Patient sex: M
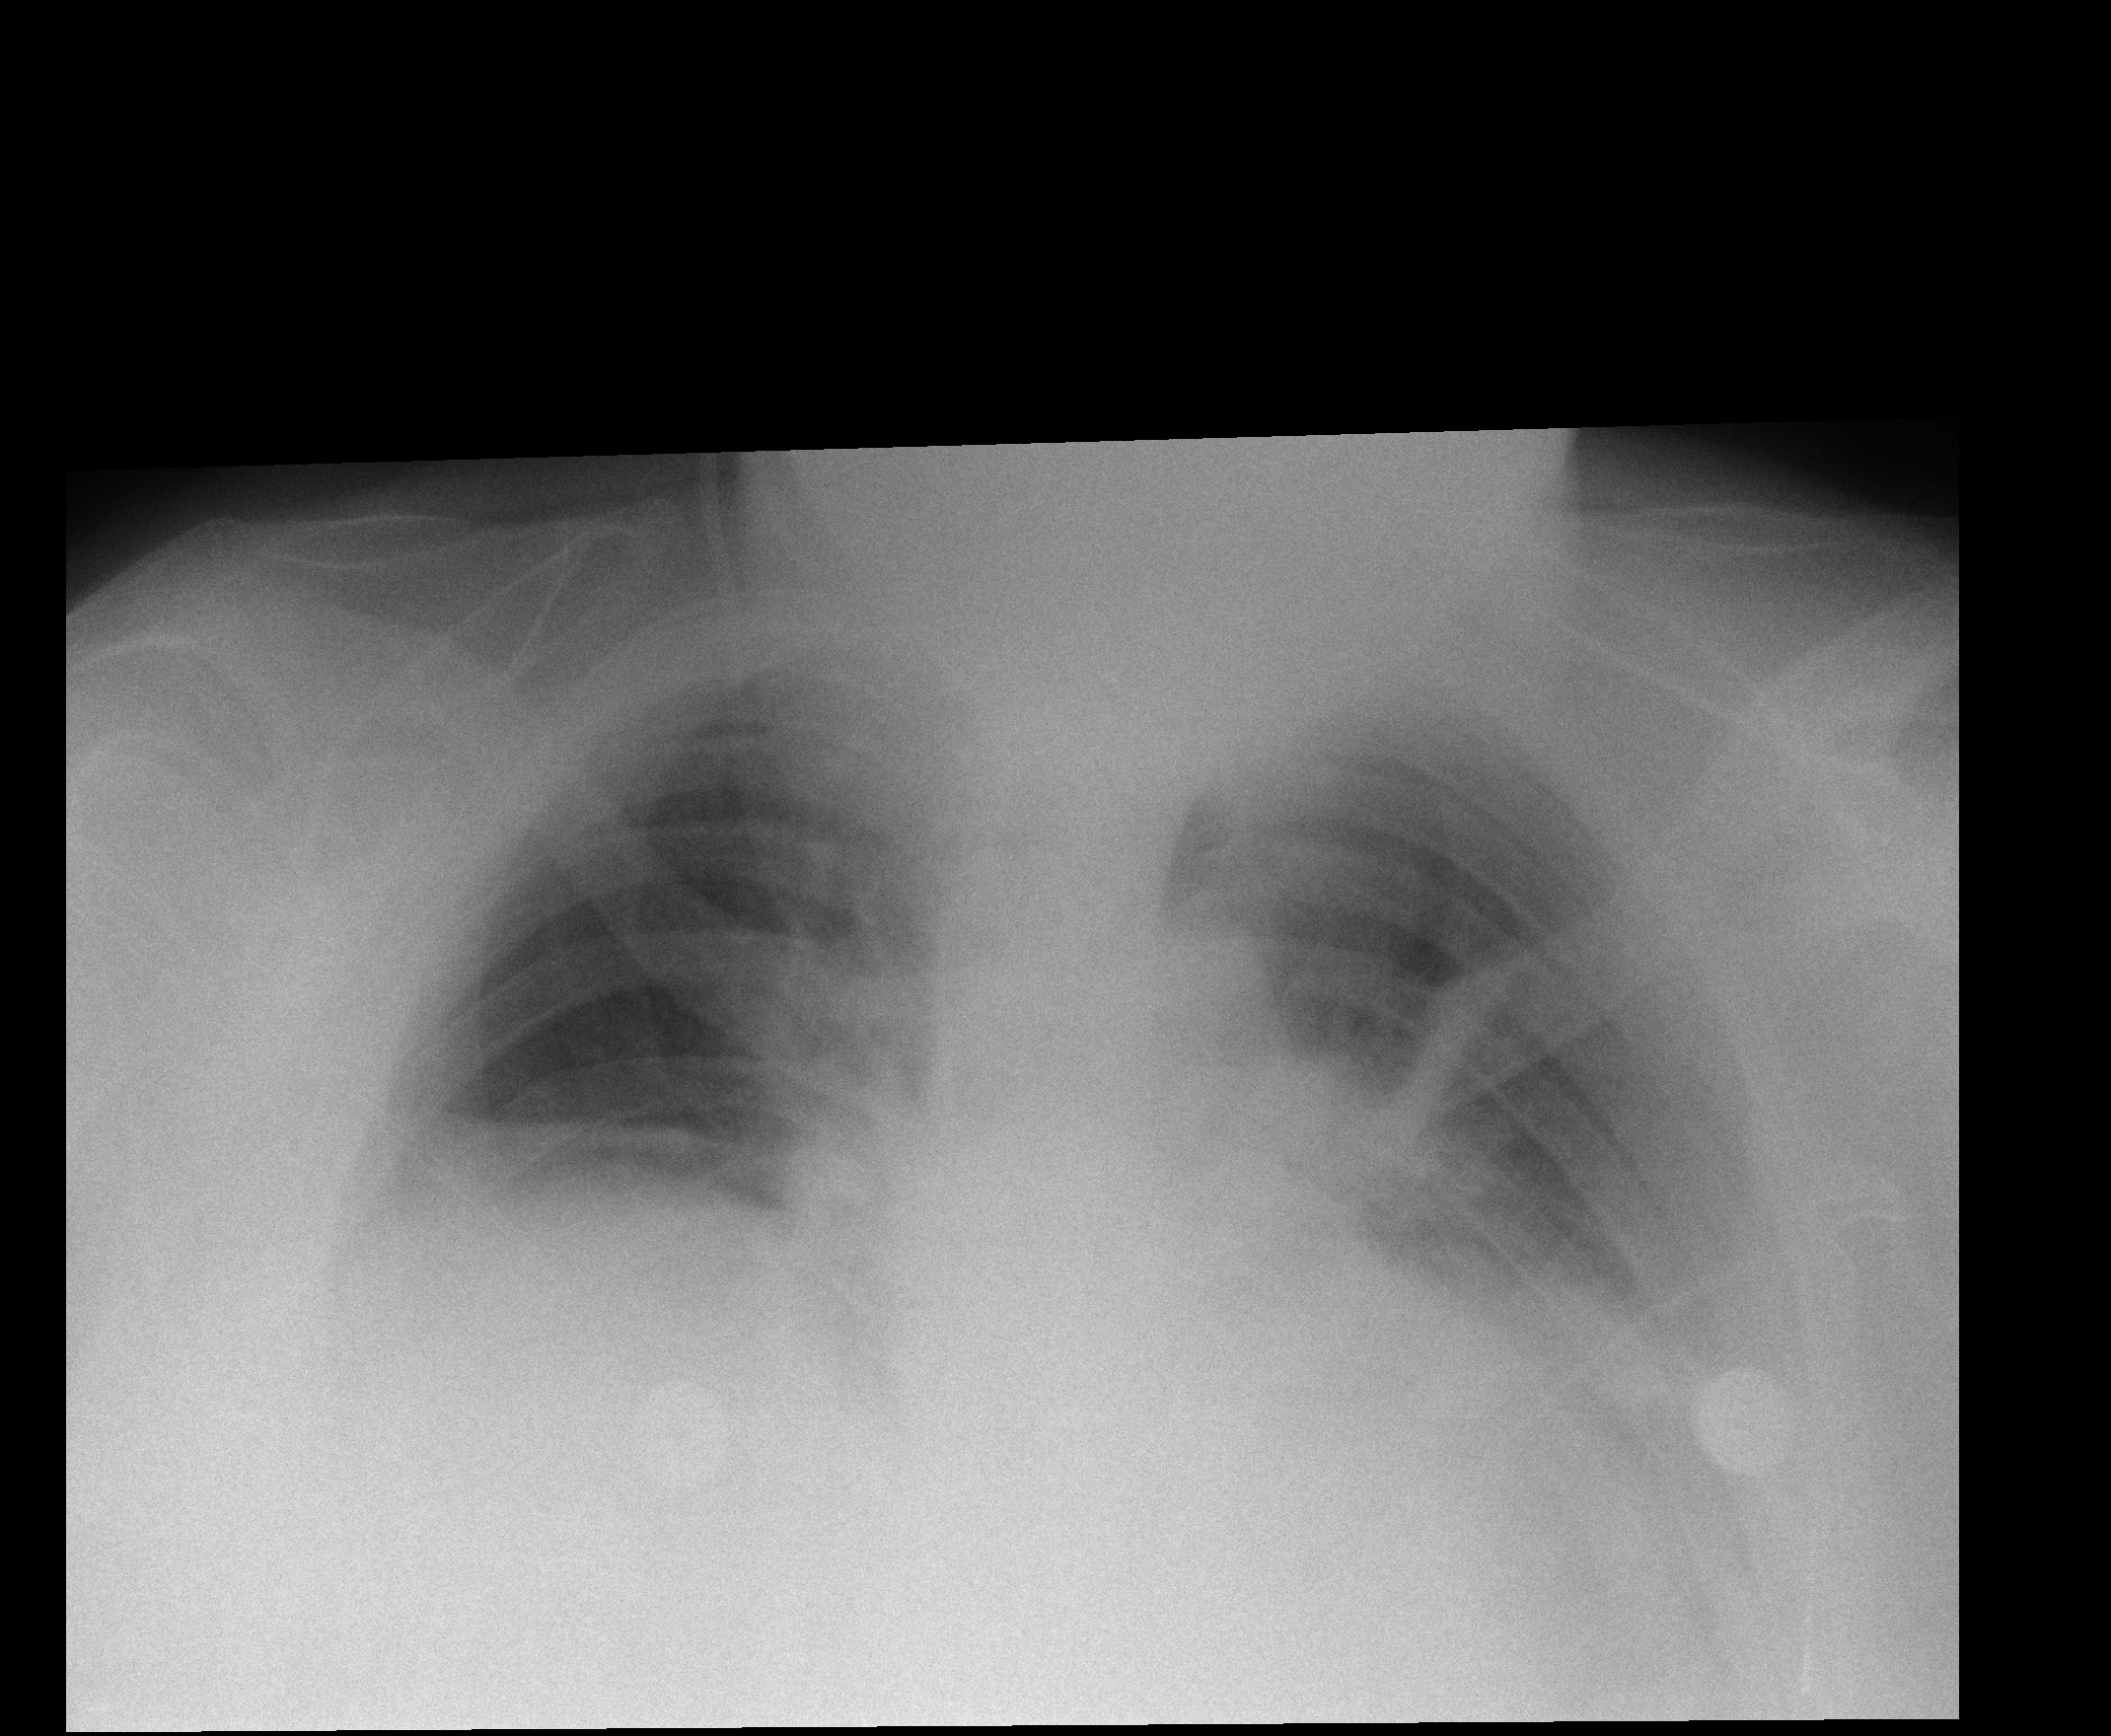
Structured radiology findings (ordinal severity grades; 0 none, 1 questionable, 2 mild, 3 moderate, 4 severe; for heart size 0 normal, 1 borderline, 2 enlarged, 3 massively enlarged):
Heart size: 0
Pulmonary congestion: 0
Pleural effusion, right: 0
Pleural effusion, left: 0
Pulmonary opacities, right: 0
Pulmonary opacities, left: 0
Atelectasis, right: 3
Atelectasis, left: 3